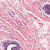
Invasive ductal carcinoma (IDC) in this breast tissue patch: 0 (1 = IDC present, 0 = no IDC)